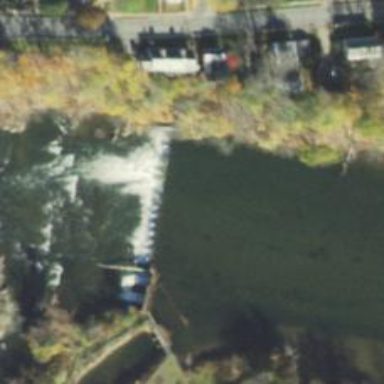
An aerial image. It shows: Weir along the waterway.